Question: I want to keep my sprite just moving in the range of the screen. So I create a edge loop by 'bodyWithEdgeLoopFromRect', also the collision bit mask has been set to make them collide with each other.
'''
static const uint32_t kRocketCategory = 0x1 << 0;
static const uint32_t kEdgeCategory = 0x1 << 6;
'''
I use the pan recognizer to move the sprite and here is the current code that sets the properties of all the things.
'''
- (void)didMoveToView:(SKView *)view
{
// Pan gesture
self.panRecognizer = [[UIPanGestureRecognizer alloc] initWithTarget:self action:@selector(handlePanFrom:)];
[self.view addGestureRecognizer:self.panRecognizer];
// Edge
self.backgroundColor = [SKColor blackColor];
self.physicsWorld.gravity = CGVectorMake(0.0f, 0.0f);
self.physicsWorld.contactDelegate = self;
self.physicsBody = [SKPhysicsBody bodyWithEdgeLoopFromRect:self.frame];
self.physicsBody.categoryBitMask = kEdgeCategory;
self.physicsBody.contactTestBitMask = kRocketCategory;
self.physicsBody.collisionBitMask = kRocketCategory;
self.physicsBody.usesPreciseCollisionDetection = YES;
self.physicsBody.restitution = 0;
// Rocket
SKTexture *texture = [SKTexture textureWithImageNamed:@"Rocketship-v2-1"];
texture.filteringMode = SKTextureFilteringNearest;
self.rocketSprite = [SKSpriteNode spriteNodeWithTexture:texture];
self.rocketSprite.position = CGPointMake(CGRectGetMidX(self.scene.frame), CGRectGetMaxY(self.scene.frame)*0.3); // 30% Y-axis
self.rocketSprite.name = @"rocketNode";
self.rocketSprite.xScale = 2;
self.rocketSprite.yScale = 2;
self.rocketSprite.physicsBody = [SKPhysicsBody bodyWithRectangleOfSize:self.rocketSprite.size];
self.rocketSprite.physicsBody.categoryBitMask = kRocketCategory;
self.rocketSprite.physicsBody.contactTestBitMask = kEdgeCategory;
self.rocketSprite.physicsBody.collisionBitMask = kEdgeCategory;
self.rocketSprite.physicsBody.usesPreciseCollisionDetection = YES;
self.rocketSprite.physicsBody.allowsRotation = NO;
self.rocketSprite.physicsBody.restitution = 0;
[self addChild:self.rocketSprite];
}
'''
Pan recognizer code:
'''
- (void)handlePanFrom:(UIPanGestureRecognizer *)recognizer
{
if (recognizer.state == UIGestureRecognizerStateBegan) {
self.selectedRocket = self.rocketSprite;
} else if (recognizer.state == UIGestureRecognizerStateChanged) {
CGPoint translation = [recognizer translationInView:recognizer.view];
translation = CGPointMake(translation.x, -translation.y);
[self panForTranslation:translation];
[recognizer setTranslation:CGPointZero inView:recognizer.view];
} else if (recognizer.state == UIGestureRecognizerStateEnded) {
}
}
- (void)panForTranslation:(CGPoint)translation
{
CGPoint position = self.selectedRocket.position;
if ([self.selectedRocket.name isEqualToString:@"rocketNode"]) {
self.selectedRocket.position = CGPointMake(position.x + translation.x, position.y);
}
}
'''
Now the problem is when I move the sprite (rocketship) slowly, the edge will stop the sprite going out of the screen. However, when I move the sprite very quickly, the sprite will rush out the range. See the animation below. I have read some solutions to the similar problem but I still don't know what's wrong with my code. Do the edge loop and collision bit mask not enough for the situation here?

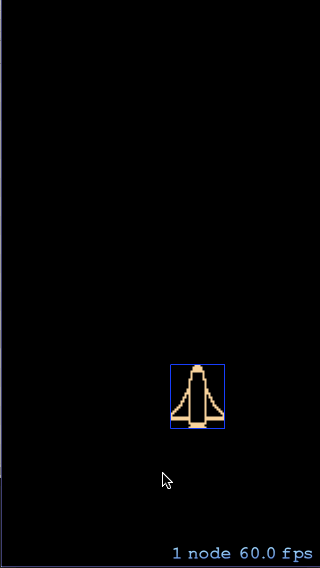
Answer: Your attempt is similar to what I've found when searching online, and having read what you've tried it looks like you've pretty much covered most of the more common problems (Not using SKAction, for instance).
I don't currently use a contact Bitmask to handle collisions on the side of my scene, but I do use a loop that actively checks positions.
Here's the method I use to reposition objects: (Repositions everything, you can specify it to move only the rocket.
'''
-(void)repositionObjects
{
for (CXSpriteNode *i in self.sceneObjects) // CXSpriteNode is a certain subclass
{
CGPoint position = i.position;
if (position.x > self.background.size.width || position.x < 0)
{
CGPoint newPosition;
if (position.x > self.background.size.width)
{
newPosition = CGPointMake(self.background.size.width-1, position.y);
} else {
newPosition = CGPointMake(1, position.y);
}
[i runAction:[SKAction moveTo:newPosition duration:0.0f]];
}
if (position.y > self.background.size.height || position.y < 0)
{
CGPoint newPosition;
if (position.y > self.background.size.height)
{
newPosition = CGPointMake(self.background.size.height-1, 1);
} else {
newPosition = CGPointMake(position.x, 1);
}
[i runAction:[SKAction moveTo:newPosition duration:0.0f]];
}
}
}
'''
This gets called from the SKScene loop as such:
'''
-(void)update:(NSTimeInterval)currentTime
{
[self repositionObjects];
}
'''
Now, it's evidently not as elegant as your desired outcome, and I have a feeling it might still induce flickering, but I'd give it a try anyways.
Also, it might be worth trying to disable/cancel the gesture once it goes out of range momentarily to stop repeated swipes that may cause flickering.
Hope this helps.